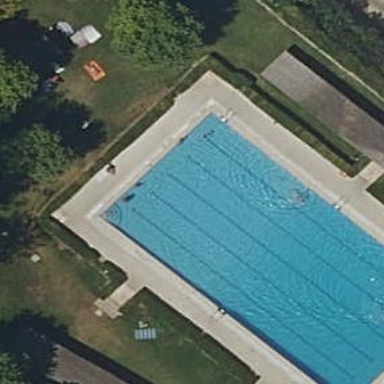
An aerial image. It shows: Swimming pool located in leisure land.